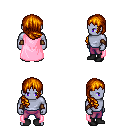
a pixel art fantasy rpg character, male body template, dark elf, purple skin, pink cape, magenta pants, dark blonde right-swept hairstyle, leather bracers, black shoes, four views (front, back, left, right), 2x2 character sprite sheet, small pixel art, hard edges, no anti-aliasing